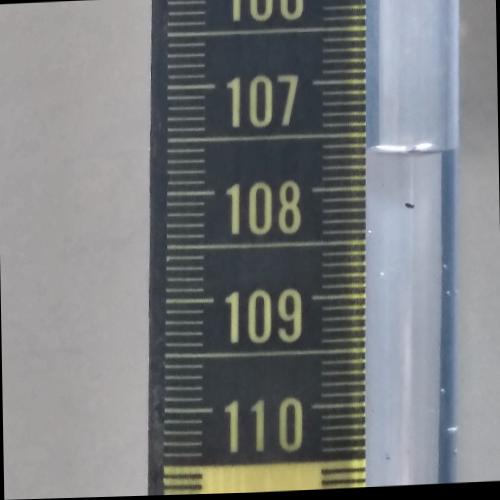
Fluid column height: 107.7 cm